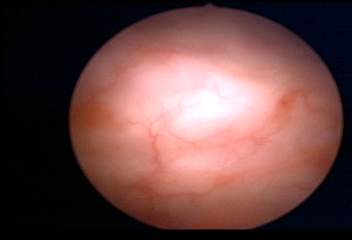
Modality: WLC
Class: Normal mucosa
Bladder cancer association: No